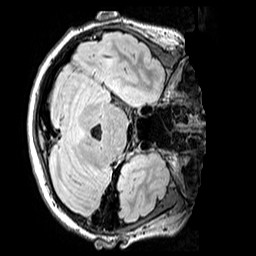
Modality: FLAIR
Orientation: axial
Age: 13
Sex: male
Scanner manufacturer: siemens
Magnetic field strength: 3 T
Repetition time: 5 s
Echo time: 0.388 s